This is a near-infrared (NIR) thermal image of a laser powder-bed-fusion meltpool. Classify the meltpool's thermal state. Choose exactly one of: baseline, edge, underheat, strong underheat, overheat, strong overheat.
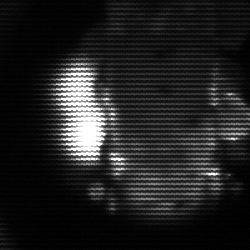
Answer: strong underheat